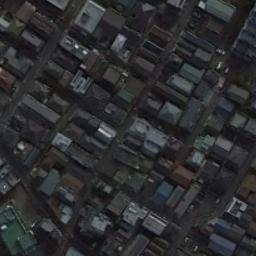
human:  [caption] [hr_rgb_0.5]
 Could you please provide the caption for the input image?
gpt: The dense residential is next to the road with some cars .

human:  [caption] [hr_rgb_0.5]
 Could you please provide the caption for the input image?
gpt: There are many roads and neatly arranged houses and trees and many vehicles in densely populated areas .

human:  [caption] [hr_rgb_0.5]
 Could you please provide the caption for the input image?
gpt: There are many houses and almost no vacant land .

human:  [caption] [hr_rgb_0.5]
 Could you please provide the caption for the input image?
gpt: A dense residential area has lots of houses next to each other .

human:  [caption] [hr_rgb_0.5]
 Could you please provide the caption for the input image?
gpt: There are many black buildings on a dense residential area .